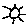
Label: sun